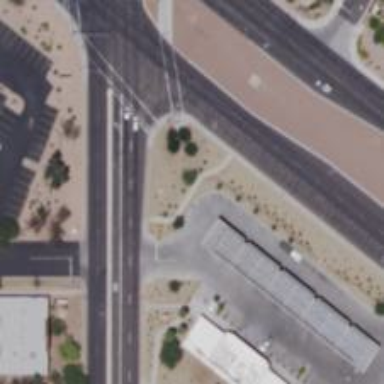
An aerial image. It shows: Solid stop line on the road.